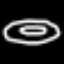
Label: donut